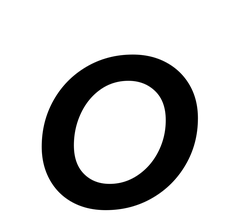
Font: Poppins-MediumItalic